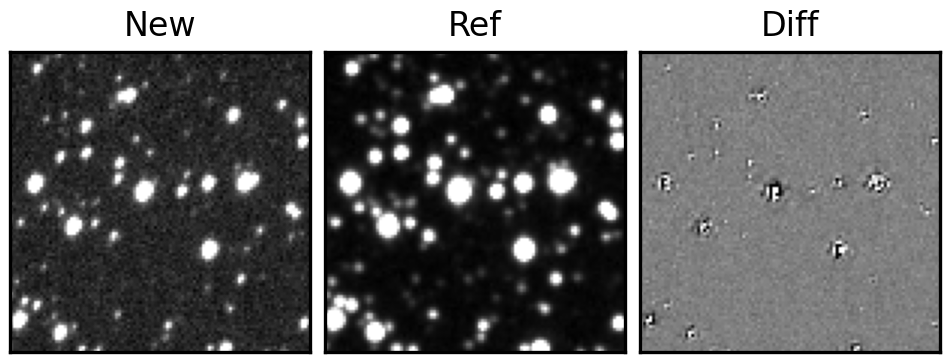
Label: bogus